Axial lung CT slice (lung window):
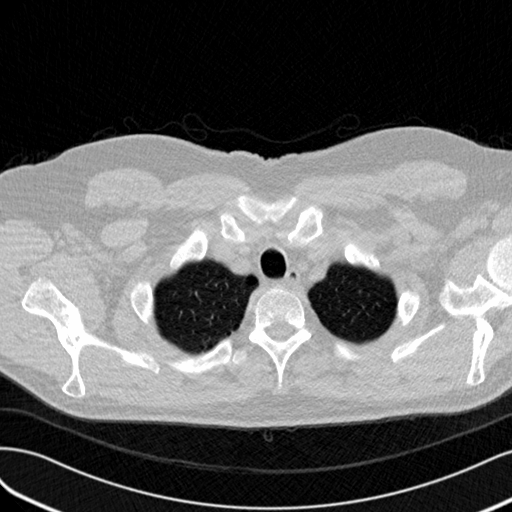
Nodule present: no